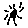
Label: sun